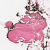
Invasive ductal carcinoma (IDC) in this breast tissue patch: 0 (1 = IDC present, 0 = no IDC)